Interaction volume radius: 5 \u00c5
Interaction volume height: 10 \u00c5
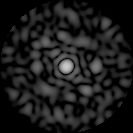
Disorder parameter: 0.8195